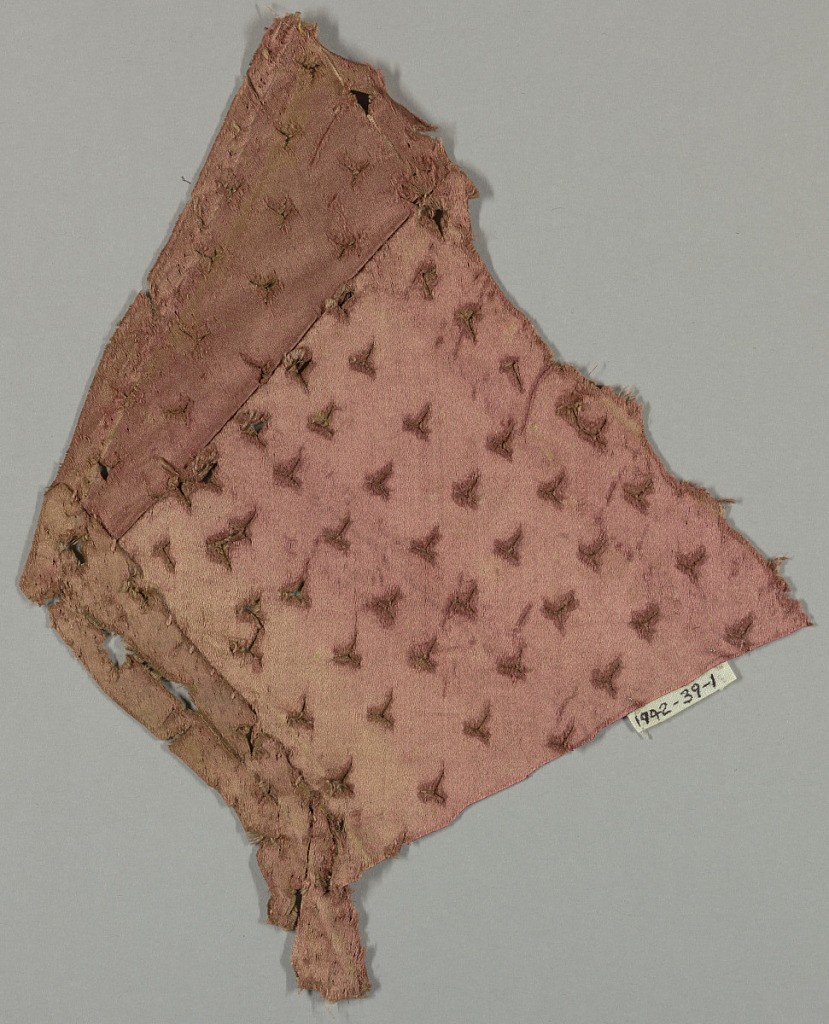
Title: Fragment
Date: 17th century
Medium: silk Technique: slashed satin weave
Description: Plain satin in a dull red color with a design of small T-shaped splashes, two centimeters apart, in staggered rows. Selvage consists of three yellow and two red stripes in satin with edging in plain cloth weave using five warp threads.